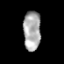
Tissue: prostate
Cell type: T cells
Senescence score: 0.3153
Nuclear area (px): 676
Mean DAPI intensity: 168.602